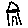
Label: house